Question: I used <URL> more than one year ago, now I'd like to use it with a new Rails 3.1 project. I tried to install it, both the master and rails3 branches, but with no luck.
Also tried <URL> but they did not work either.
Is there any alternative with the same features?
P.S. I already know newrelic and its <URL>, just looking for something else, more similar to Rack::Bug
Here is a little screen shoot of what is capable of (the green toolbar with debugging informations)

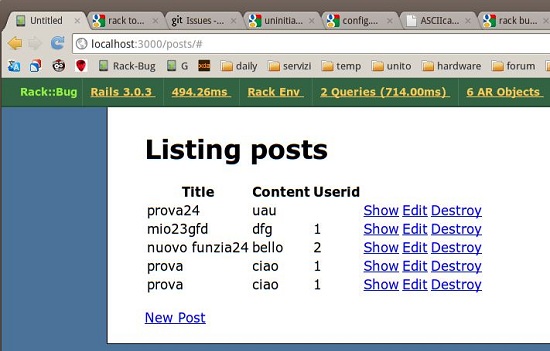
Answer: Rack bug seems to e fixed, rails3 branch works for me on 3.1.1